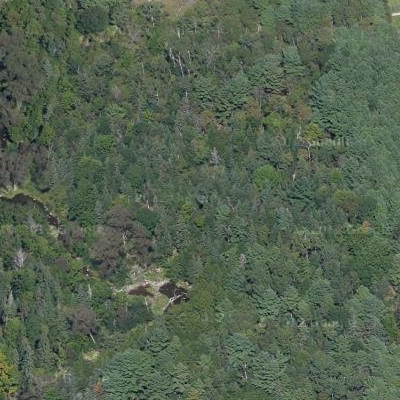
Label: eForest